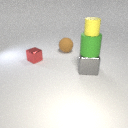
small yellow rubber cylinder above large gray metal cube